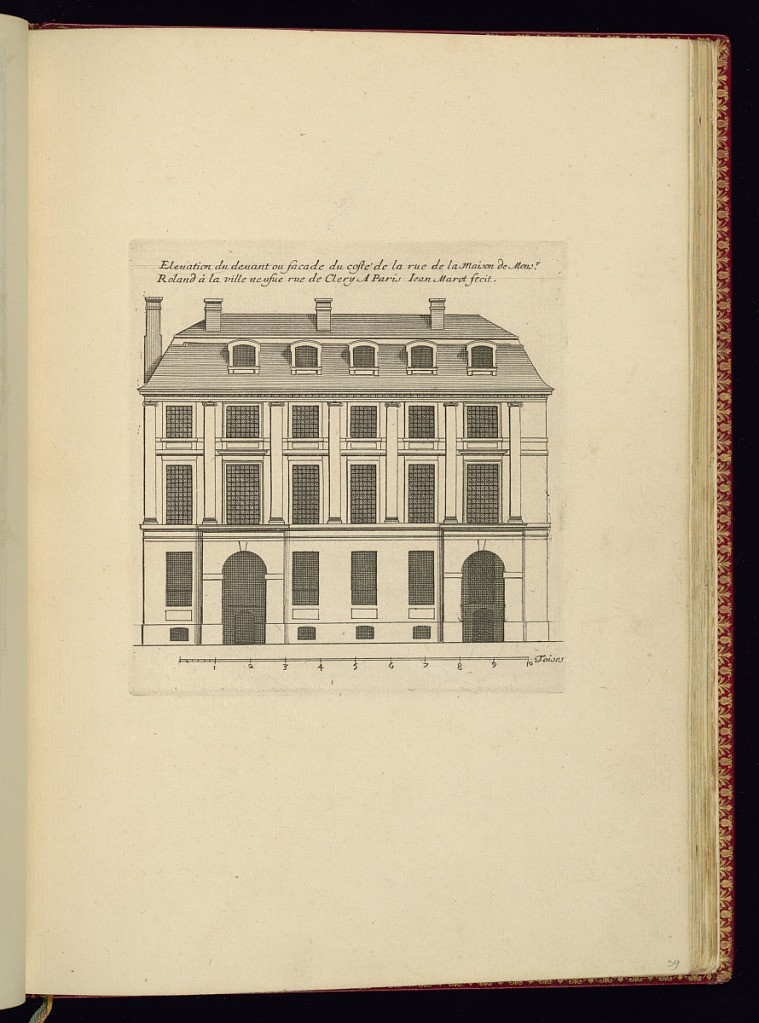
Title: Elevation du devant ou facade du costé de la rue de la maison de Monsr. Roland à la ville neusue rue de Clery A Paris
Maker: Jean Marot, French, 1619 - 1679
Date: ca.1635–ca.1660
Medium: Etching on laid paper
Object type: Print
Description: Architectural elevation of an exterior façade of a Parisian hôtel particulier (grand house) featuring windows, arched doorways or porticos, and pilasters, with a scale below. The plate is titled and signed.